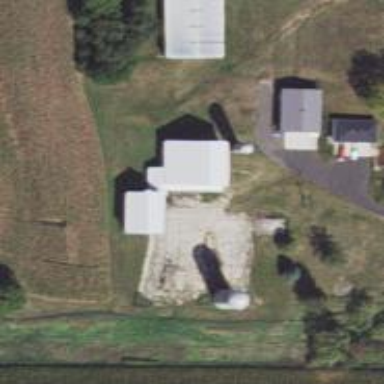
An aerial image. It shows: Silo.